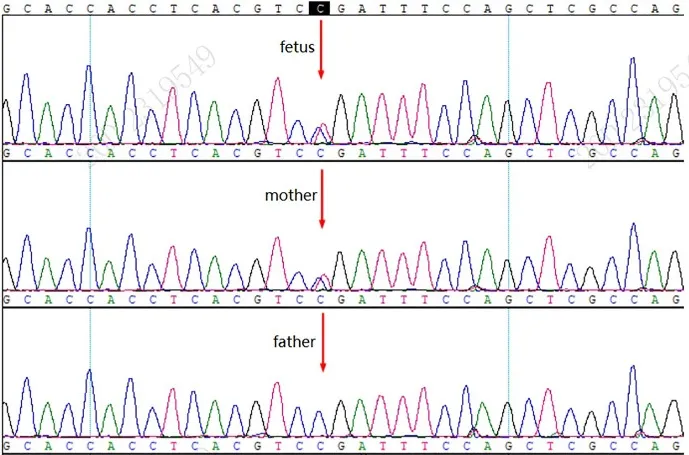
Results of Sanger sequencing. (A) Mutation [NM_130468.3 c.958C>T (p. Arg320*)] was detected in the fetus and the mother.
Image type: electrography (ekg)